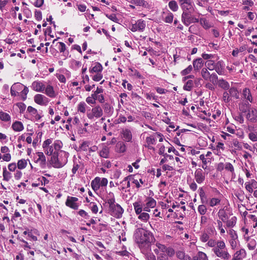
Tumor epithelial tissue: yes
Tumor-associated stroma tissue: yes
Normal tissue: no